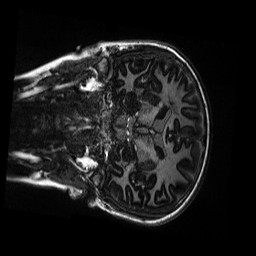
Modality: MP2RAGE
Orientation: coronal
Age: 13
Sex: female
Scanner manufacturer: siemens
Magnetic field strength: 3 T
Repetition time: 4 s
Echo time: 0.00303 s